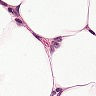
Metastatic tissue present: no